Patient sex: M
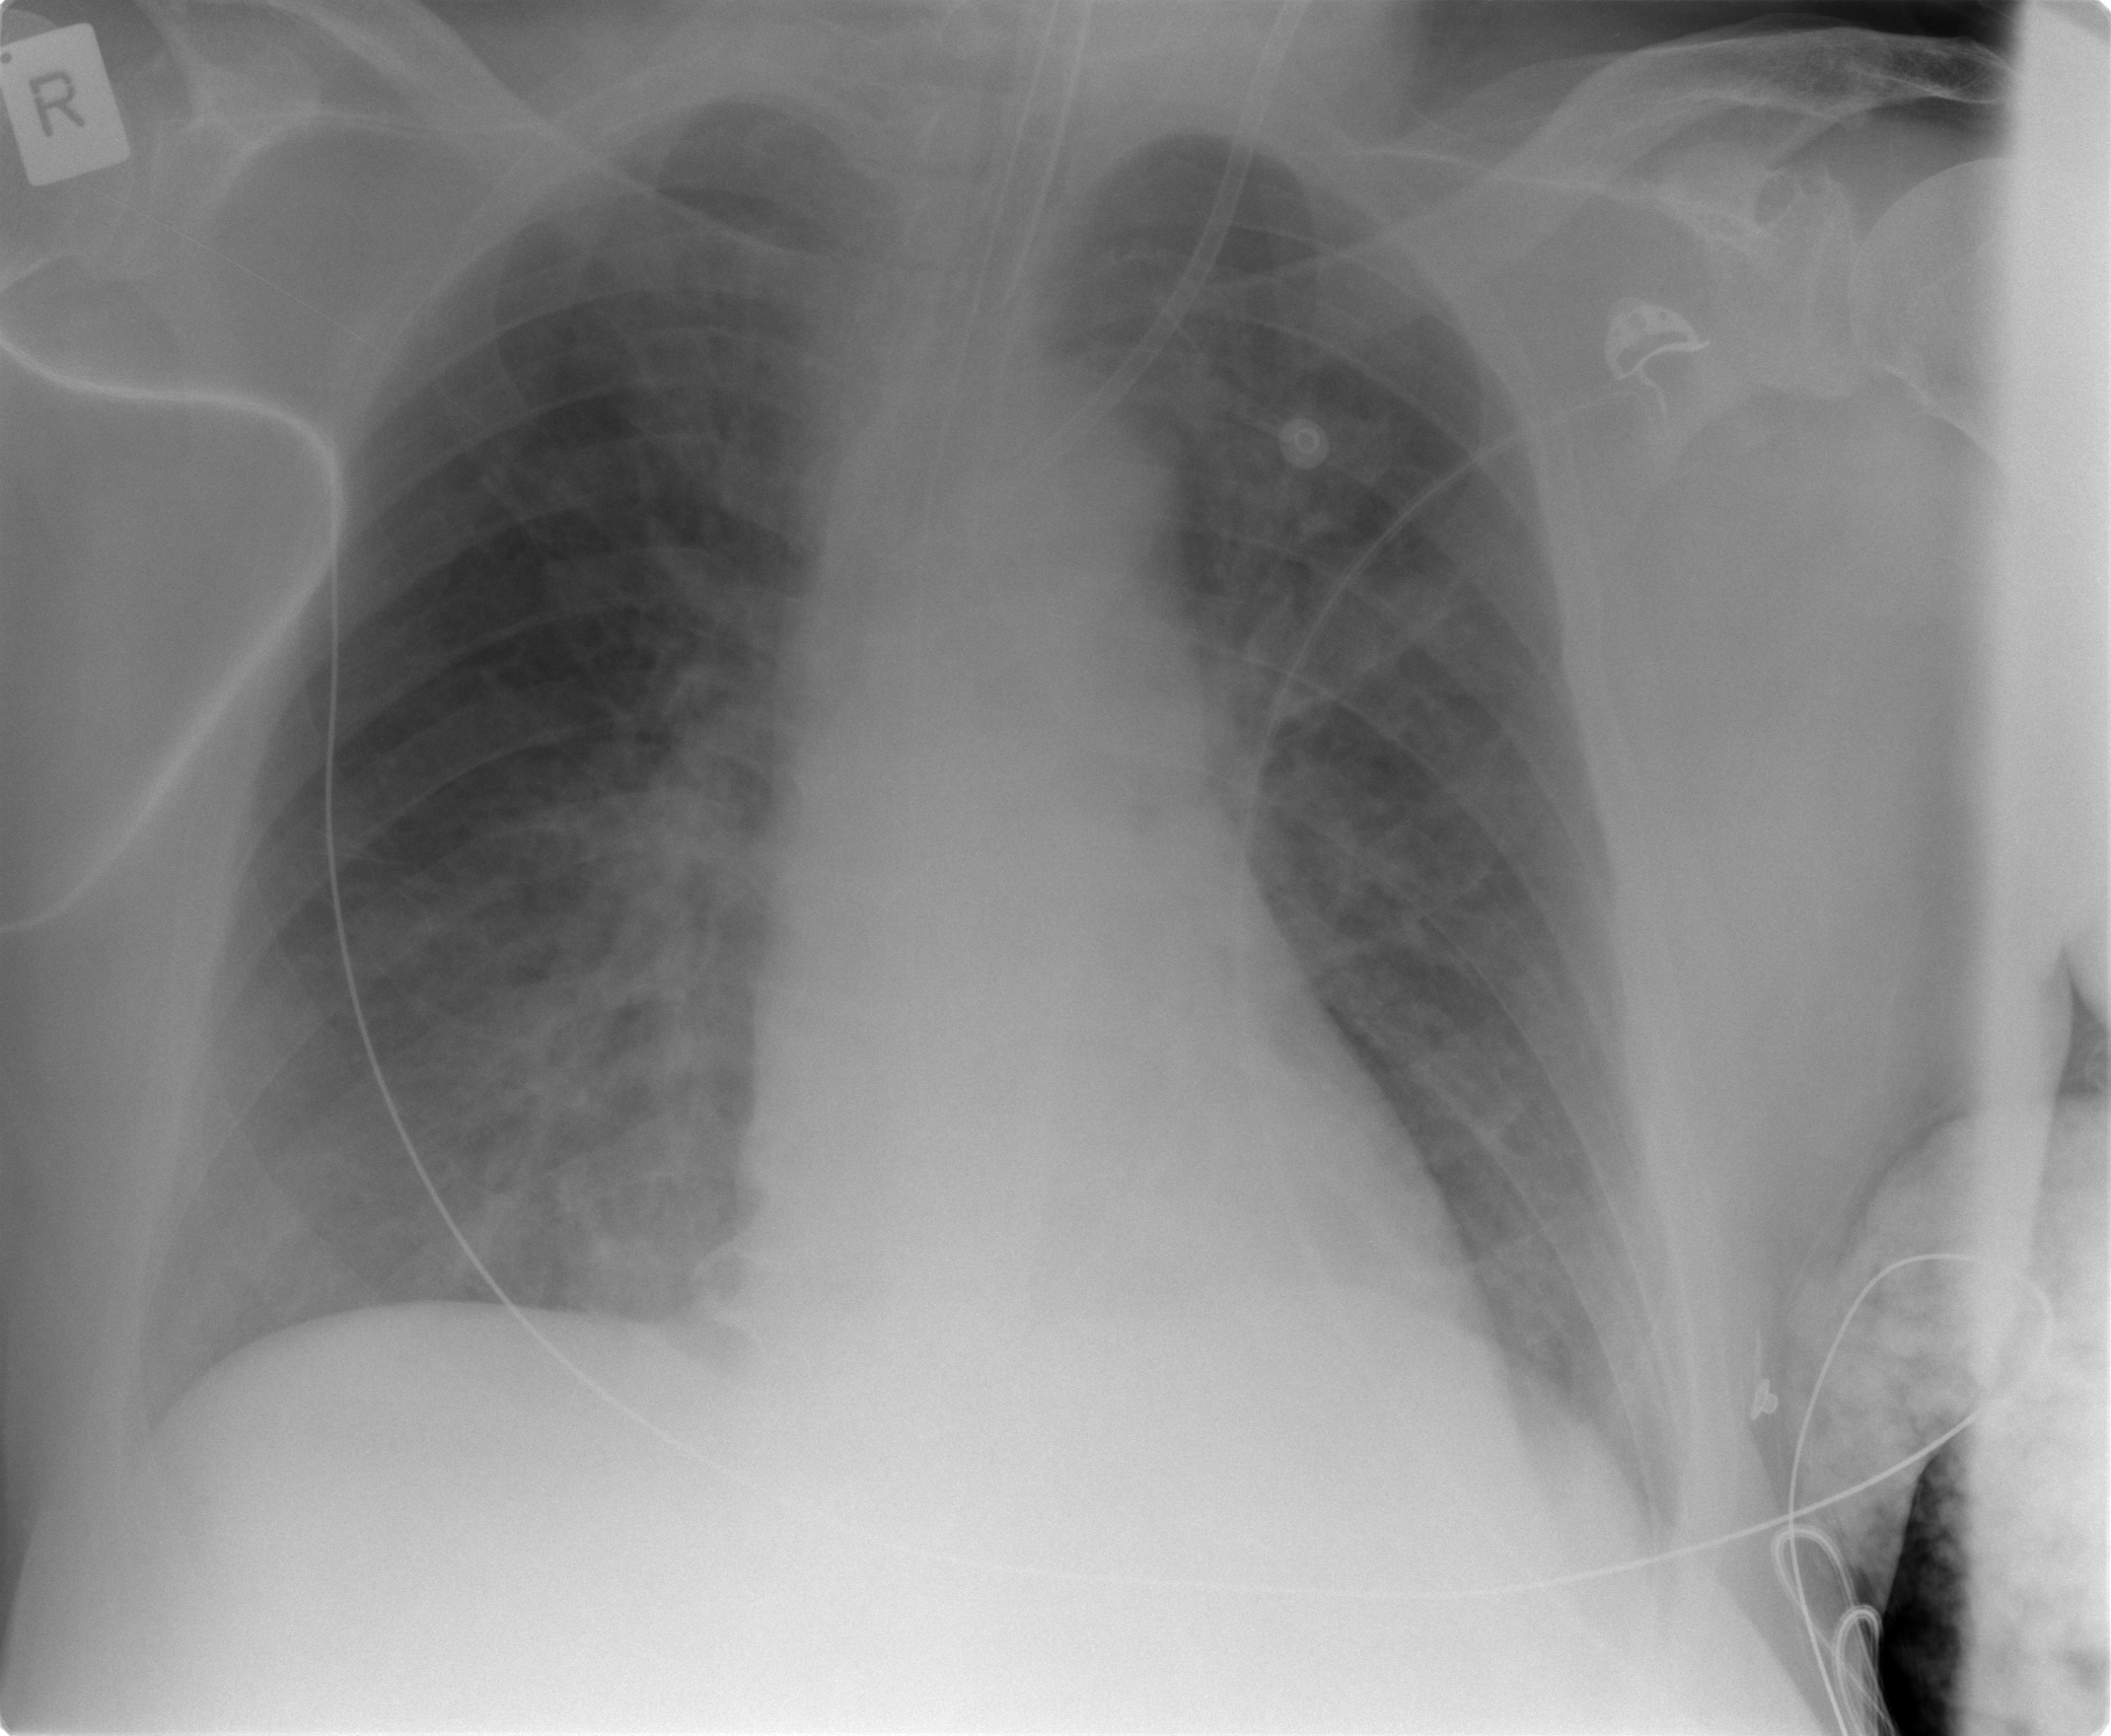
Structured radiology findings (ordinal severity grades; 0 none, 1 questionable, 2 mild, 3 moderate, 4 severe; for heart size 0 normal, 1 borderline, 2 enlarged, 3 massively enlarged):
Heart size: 0
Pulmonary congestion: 3
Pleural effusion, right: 0
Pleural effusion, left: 0
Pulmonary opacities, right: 2
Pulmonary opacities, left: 2
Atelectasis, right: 2
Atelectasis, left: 2